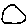
Label: circle